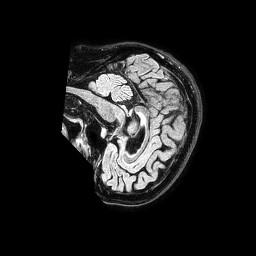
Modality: FLAIR
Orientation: sagittal
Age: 64
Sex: female
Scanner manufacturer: philips
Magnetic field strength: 1.5 T
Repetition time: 4.8 s
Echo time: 0.3 s